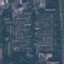
Land use / land cover class: Residential